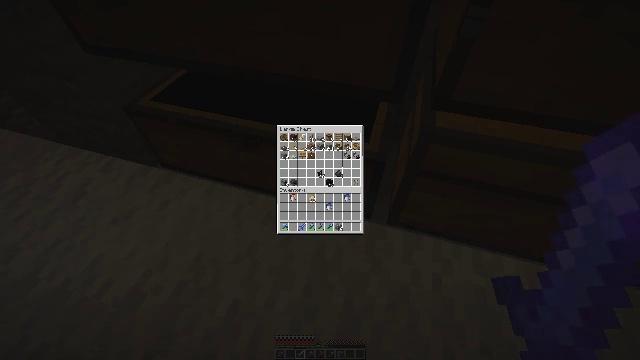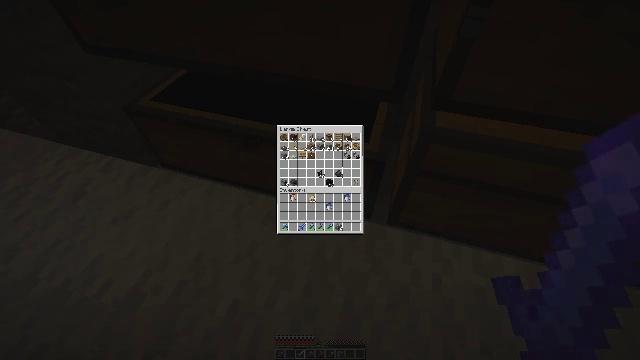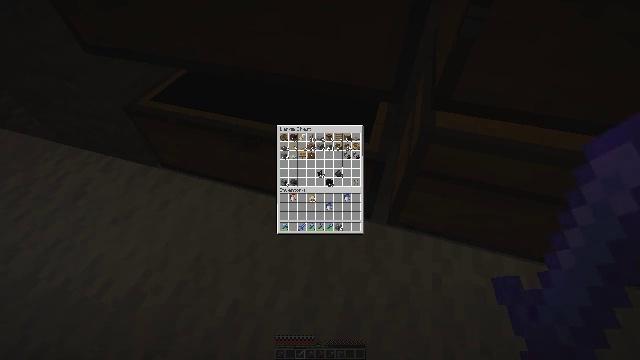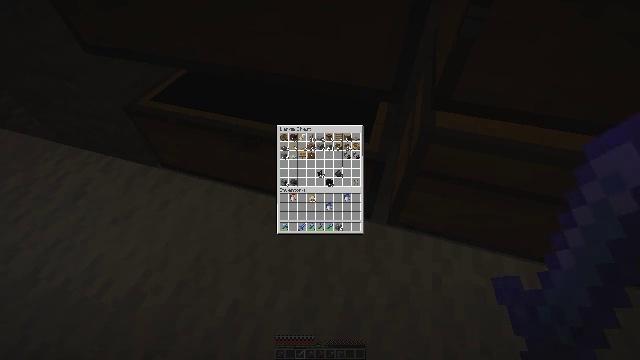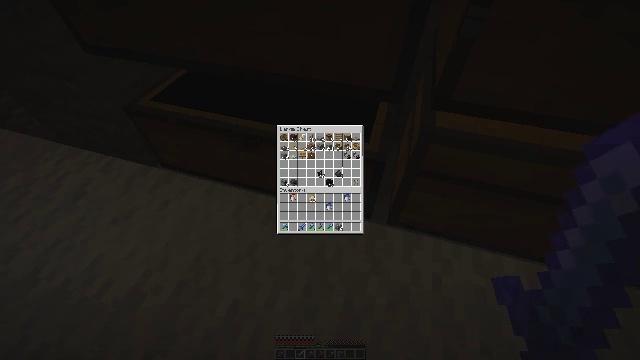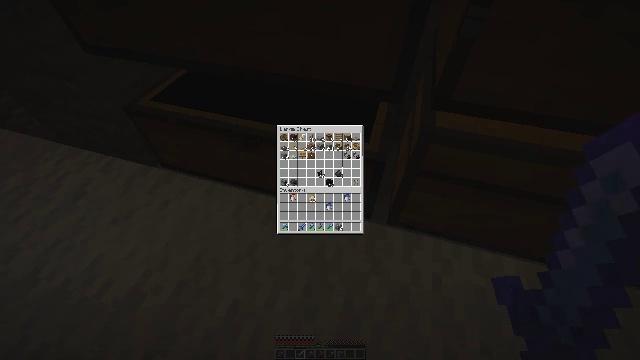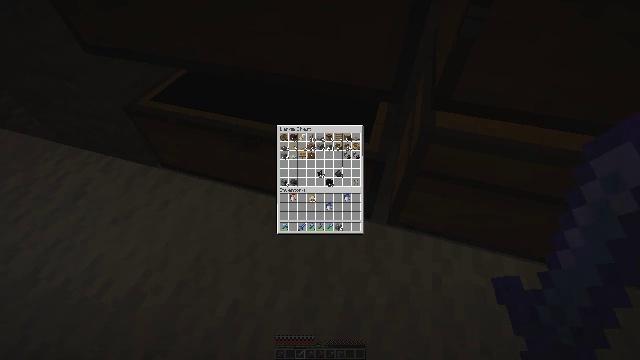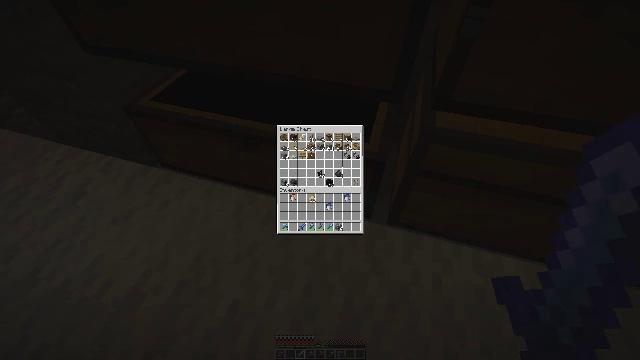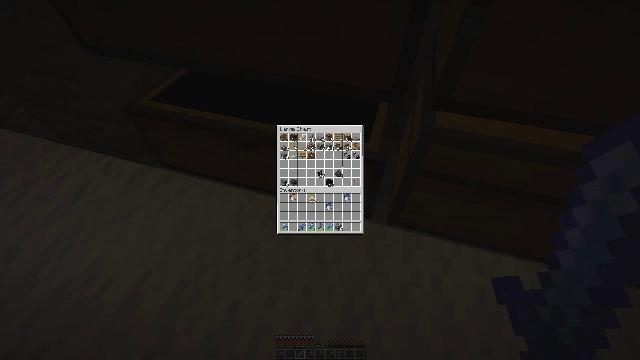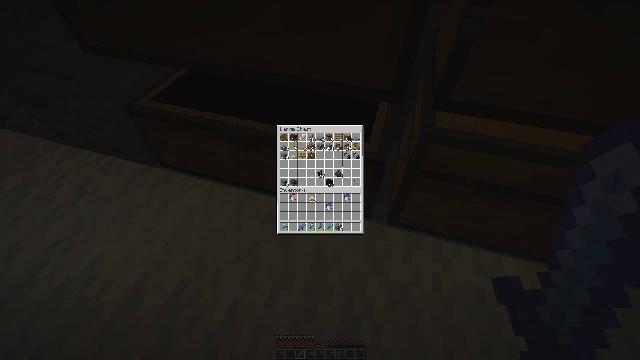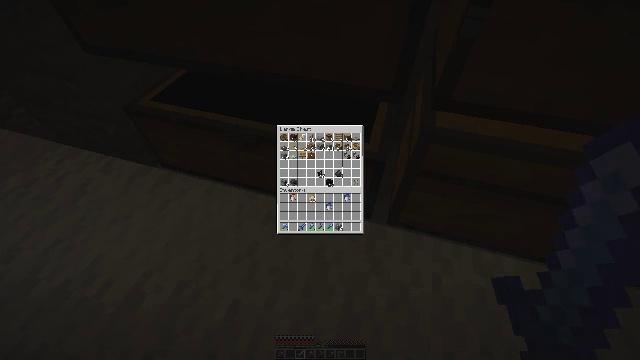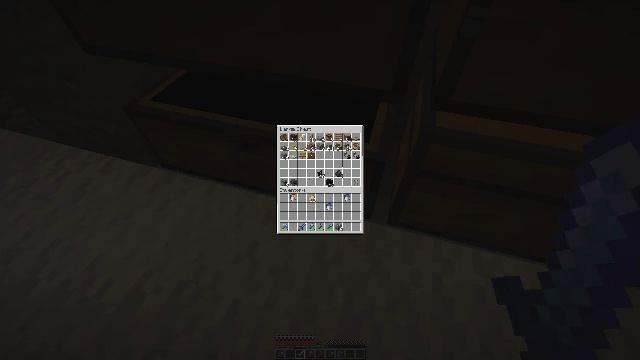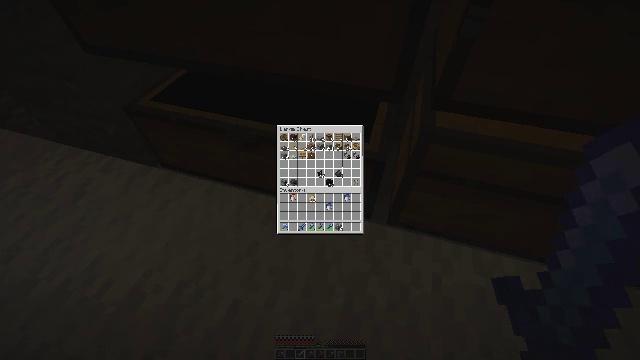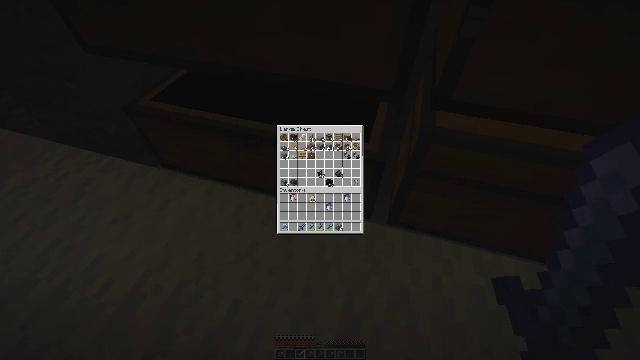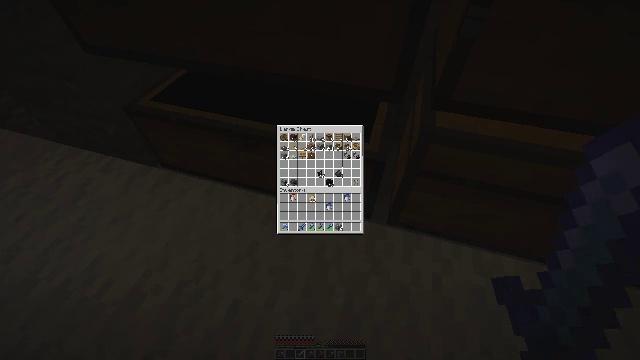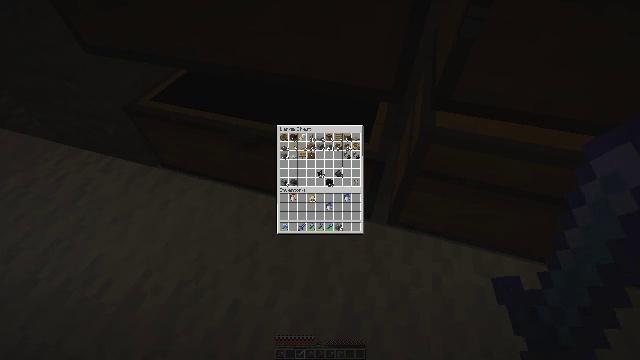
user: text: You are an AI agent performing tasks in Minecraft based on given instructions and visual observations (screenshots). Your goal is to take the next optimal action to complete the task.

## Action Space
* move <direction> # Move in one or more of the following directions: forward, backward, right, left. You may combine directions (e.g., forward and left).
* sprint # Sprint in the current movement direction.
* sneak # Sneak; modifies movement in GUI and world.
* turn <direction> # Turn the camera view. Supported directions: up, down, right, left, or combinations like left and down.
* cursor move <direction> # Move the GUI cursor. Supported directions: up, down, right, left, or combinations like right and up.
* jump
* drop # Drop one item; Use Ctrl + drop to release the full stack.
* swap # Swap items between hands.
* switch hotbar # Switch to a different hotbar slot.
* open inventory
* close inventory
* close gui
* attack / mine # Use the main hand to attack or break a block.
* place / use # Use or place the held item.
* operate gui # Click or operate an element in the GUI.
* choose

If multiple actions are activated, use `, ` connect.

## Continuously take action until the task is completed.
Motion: motion action
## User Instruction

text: Collect vines by mining them.
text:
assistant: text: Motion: no_op
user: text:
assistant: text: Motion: no_op
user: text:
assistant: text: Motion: no_op
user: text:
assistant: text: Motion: no_op
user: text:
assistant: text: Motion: no_op
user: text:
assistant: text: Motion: no_op
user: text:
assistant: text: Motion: no_op
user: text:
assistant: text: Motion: no_op
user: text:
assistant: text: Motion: no_op
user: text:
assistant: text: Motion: no_op
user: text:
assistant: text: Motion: no_op
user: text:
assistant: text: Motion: no_op
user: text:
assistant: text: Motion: no_op
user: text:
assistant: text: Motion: no_op
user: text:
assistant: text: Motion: no_op
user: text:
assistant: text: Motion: no_op
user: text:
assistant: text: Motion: no_op
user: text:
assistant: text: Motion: no_op
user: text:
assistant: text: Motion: no_op
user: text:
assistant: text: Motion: no_op
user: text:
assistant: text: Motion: no_op
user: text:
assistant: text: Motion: no_op
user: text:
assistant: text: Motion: no_op
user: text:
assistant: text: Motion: no_op
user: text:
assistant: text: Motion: no_op
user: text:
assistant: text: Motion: no_op
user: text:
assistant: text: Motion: no_op
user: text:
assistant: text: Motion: no_op
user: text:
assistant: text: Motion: no_op
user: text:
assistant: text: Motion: no_op